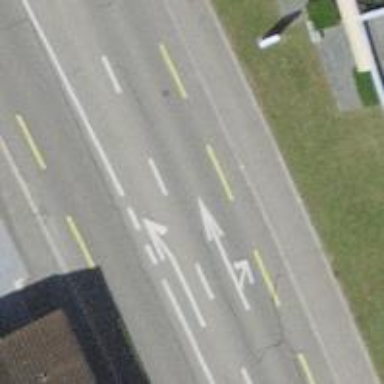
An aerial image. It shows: Primary highway with asphalt surface. The road has designated cycle lane and separate sidewalks on both sides.